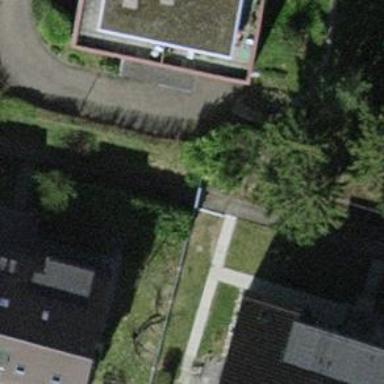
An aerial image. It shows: Fence is in the image.